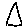
Label: triangle